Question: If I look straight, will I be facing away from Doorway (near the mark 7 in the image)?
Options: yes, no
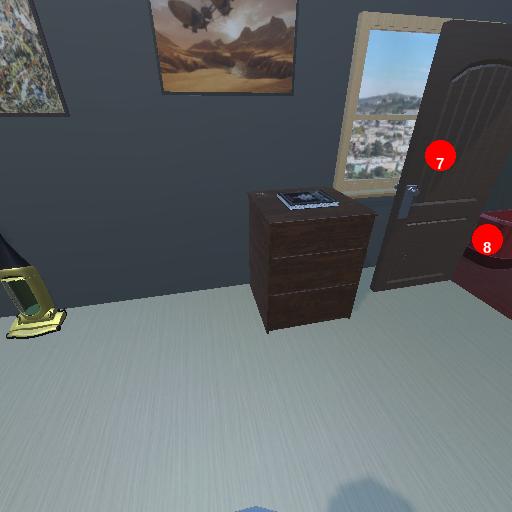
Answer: yes